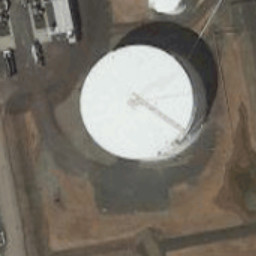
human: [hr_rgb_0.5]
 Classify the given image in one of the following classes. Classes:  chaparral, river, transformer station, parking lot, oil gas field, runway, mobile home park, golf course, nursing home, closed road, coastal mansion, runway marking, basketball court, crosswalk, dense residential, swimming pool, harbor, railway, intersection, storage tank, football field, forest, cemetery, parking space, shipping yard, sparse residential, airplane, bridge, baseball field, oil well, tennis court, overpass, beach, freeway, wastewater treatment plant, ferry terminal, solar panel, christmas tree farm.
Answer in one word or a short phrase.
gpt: storage tank